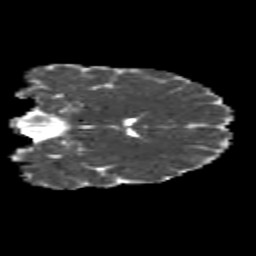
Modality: MD
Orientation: coronal
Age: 24
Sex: female
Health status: healthy
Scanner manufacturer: siemens
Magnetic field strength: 3 T
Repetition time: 10.8 s
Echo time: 0.082 s